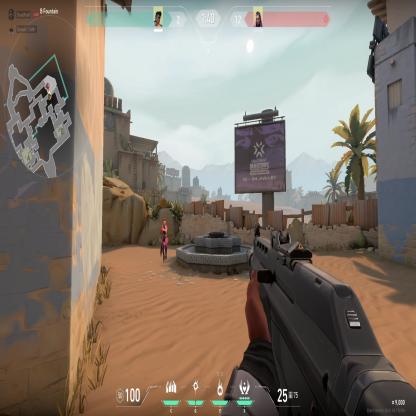
Label: enemy